Question: I need to write an application with Silverlight 4 and need to show images like wrapped on cylinder. I need some HLSL code, as I wont to do that with Effects of Silverlight.
I don't wont to do that with 3D libarries for silverlight. I only need HLSL code for changing pixels.
I need for my image to look like <URL>
Thanks.
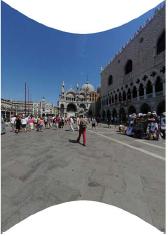
Answer: This seems to be the effect you want, you may wish to change the 0.2 value to increase or decrease the effect or make this adjustable in your shader but that's a simple change to do. I'd recommend <URL> if your not using it for writing shaders for WPF or Silverlight.
'''
sampler2D input : register(s0);
float4 main(float2 uv : TEXCOORD) : COLOR
{
float y = uv.y+(sin(uv.x*3.14) * lerp(-1,1,uv.y) * 0.2);
if(y < 0 || y > 1)
return float4(0,0,0,0);
else
return tex2D(input,float2(uv.x,y));
}
'''